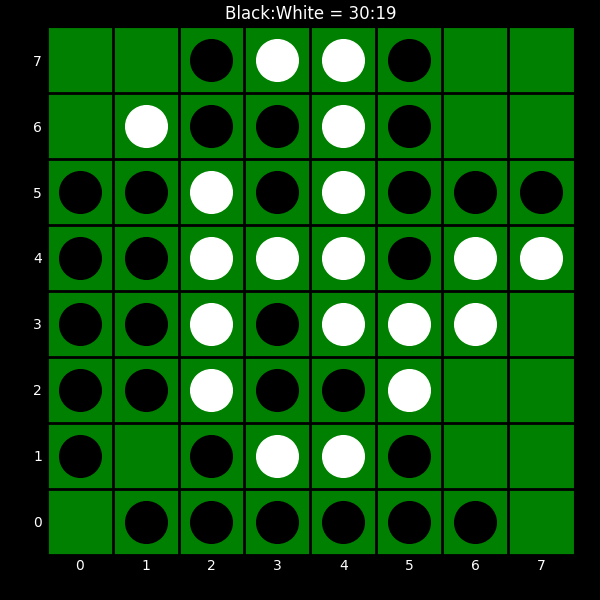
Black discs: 30
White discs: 19